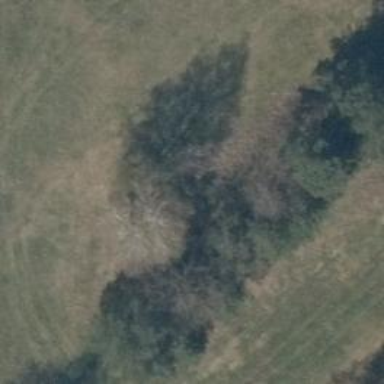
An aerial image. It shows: Row of deciduous broadleaved trees.